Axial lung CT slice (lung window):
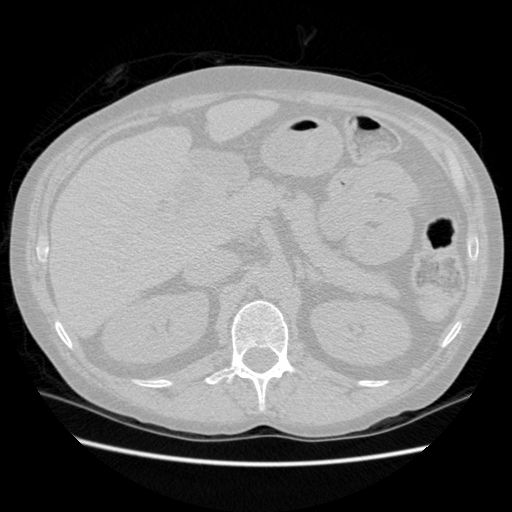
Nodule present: no